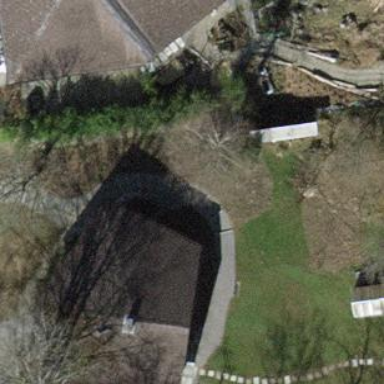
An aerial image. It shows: Detached building.